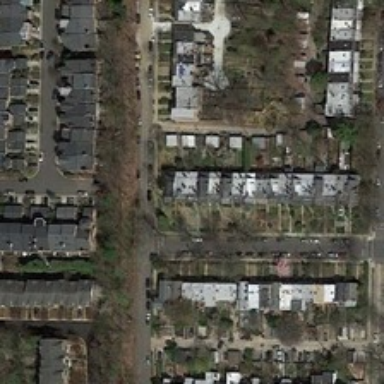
This area is a large leisure resort .